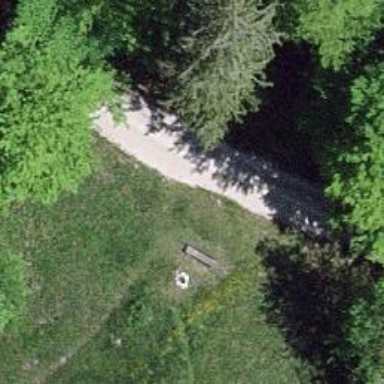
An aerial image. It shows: Unpaved track with grade2 quality type.